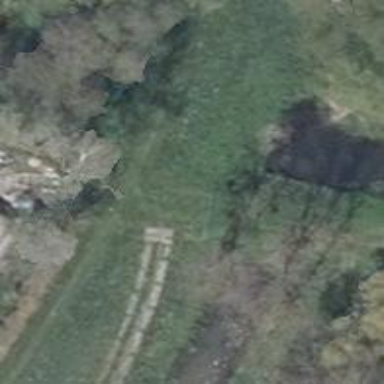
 covered with grass and embankments on the sides."